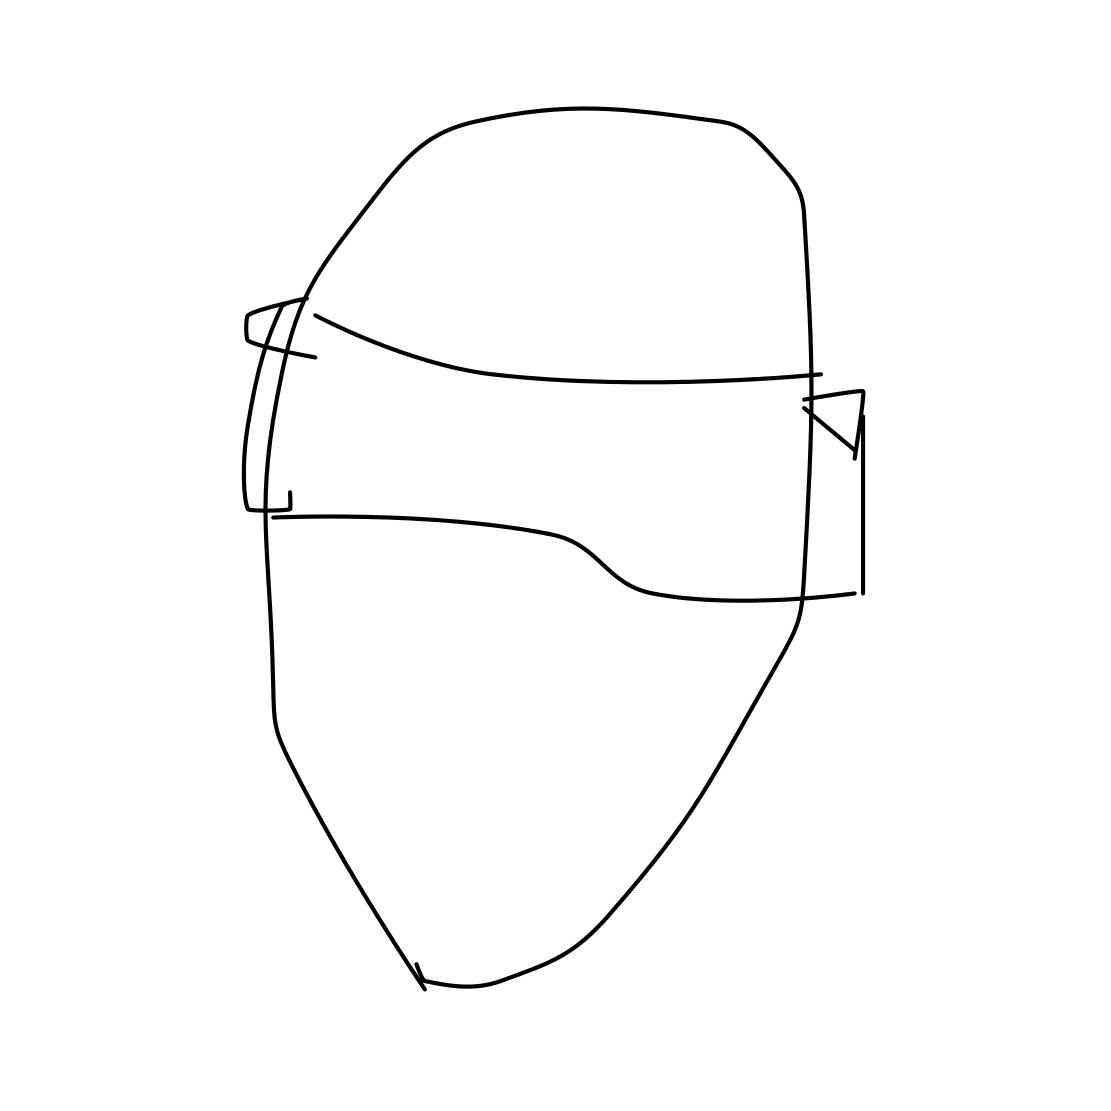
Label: helmet